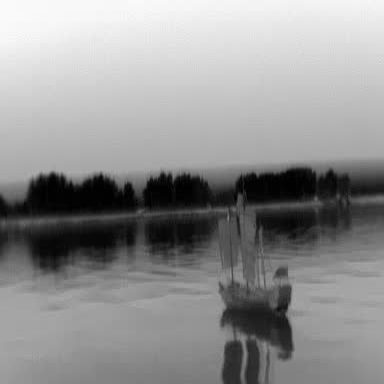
There is a sailboat in the infrared image.